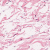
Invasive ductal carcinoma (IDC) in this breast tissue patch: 0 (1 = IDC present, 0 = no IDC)